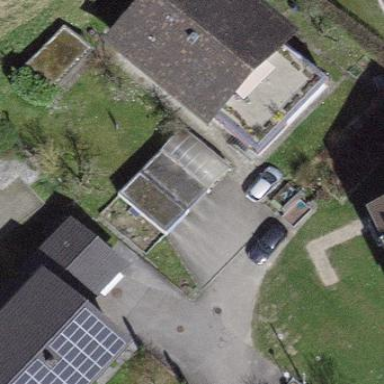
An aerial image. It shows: Group of garages.